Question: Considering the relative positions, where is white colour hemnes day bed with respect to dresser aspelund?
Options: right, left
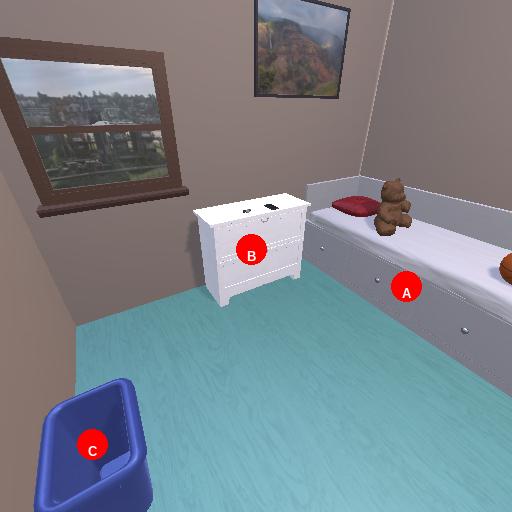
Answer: right